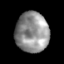
Tissue: skin
Cell type: Epithelial cells
Senescence score: 0.1911
Nuclear area (px): 1300
Mean DAPI intensity: 145.148